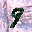
Label: 9